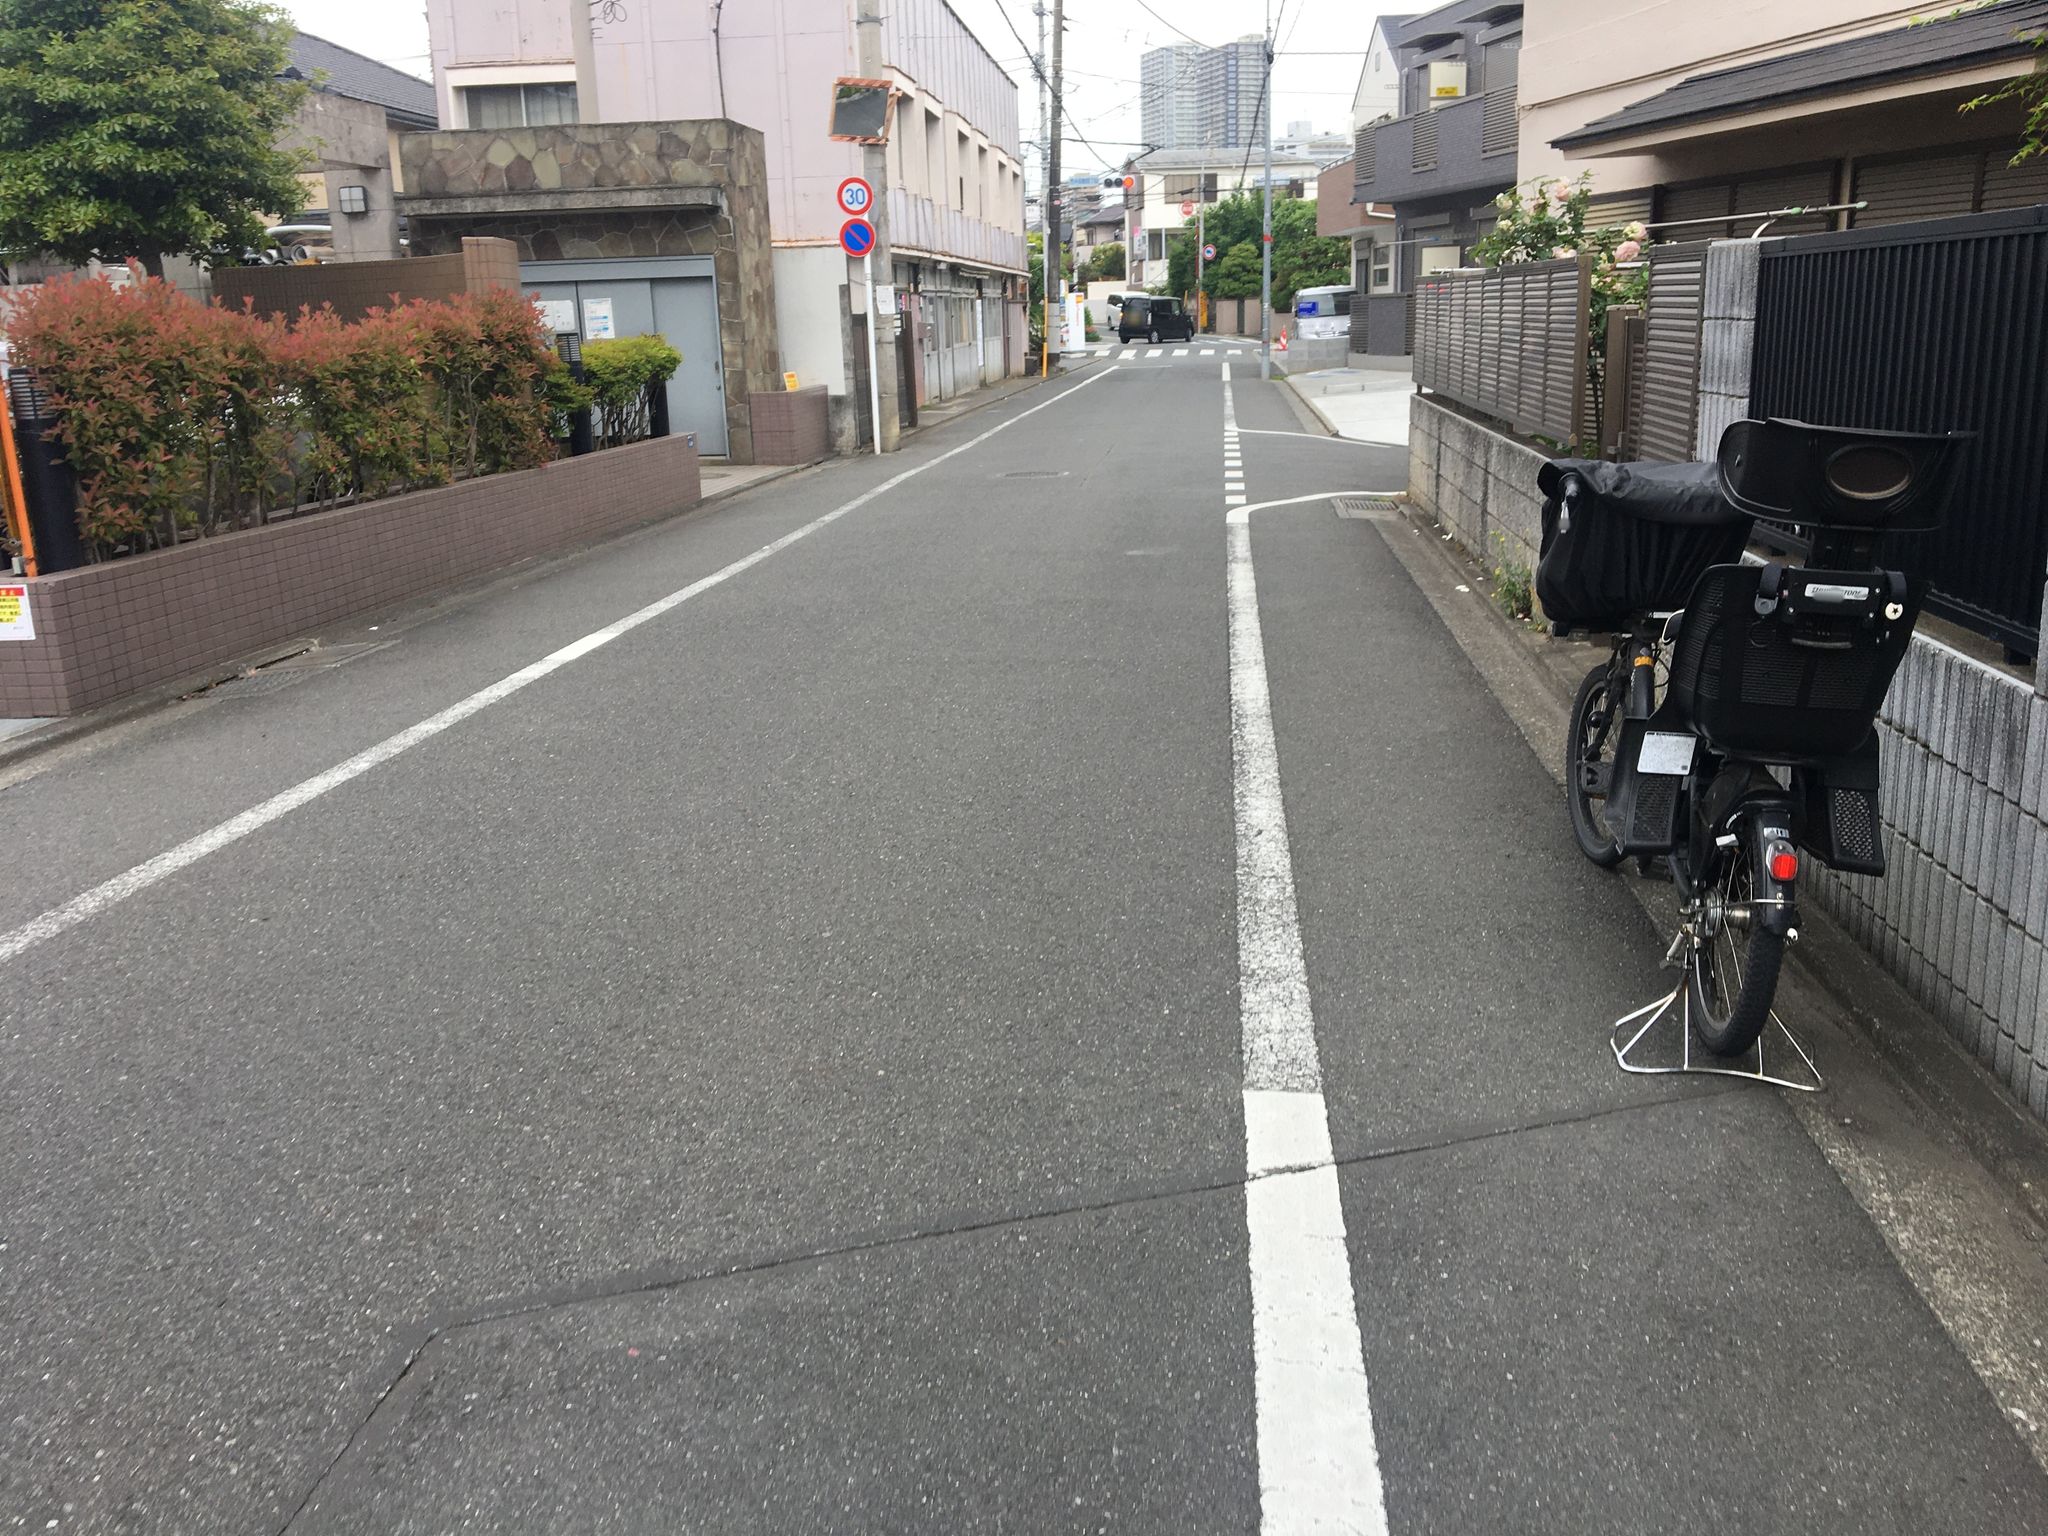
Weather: clear
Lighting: day
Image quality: good
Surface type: walking surface
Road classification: unclassified
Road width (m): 1.7
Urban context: urban centre
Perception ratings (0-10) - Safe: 2.21, Lively: 8.73, Beautiful: 6.64, Boring: 6, Depressing: 4.11, Wealthy: 7.37